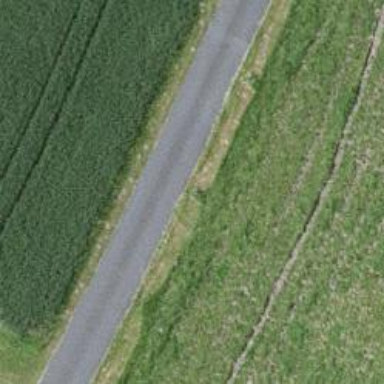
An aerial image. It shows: Unclassified road with smooth asphalt surface. The road has high-quality grade 1 tracktype.